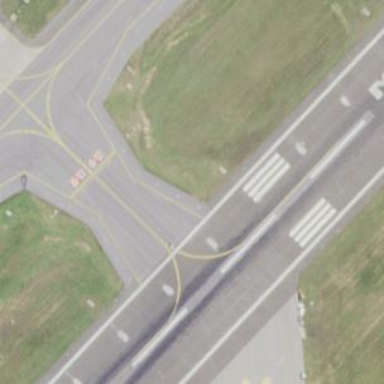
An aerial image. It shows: View of taxiway at the airport.